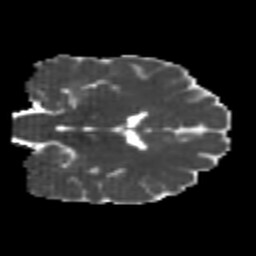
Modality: MD
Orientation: coronal
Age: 20
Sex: male
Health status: healthy
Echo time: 0.074 s